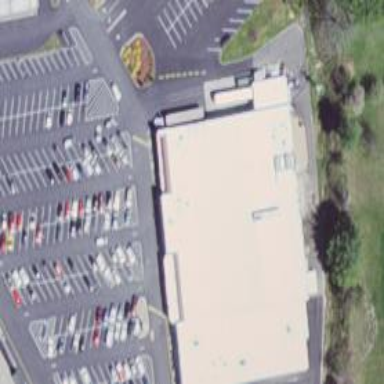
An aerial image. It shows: Pharmacy providing healthcare services.